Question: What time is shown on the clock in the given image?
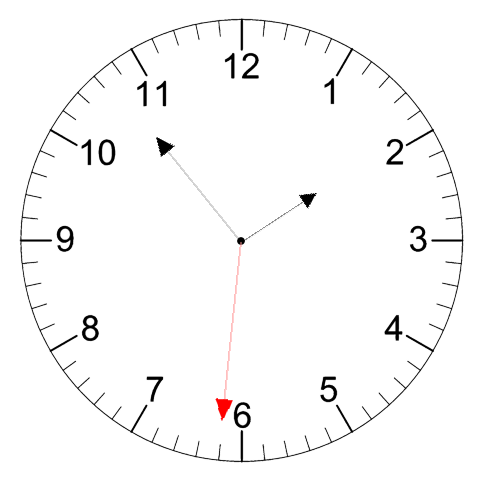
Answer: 01:53:31